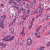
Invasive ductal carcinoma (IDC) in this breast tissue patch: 1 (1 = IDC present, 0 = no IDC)